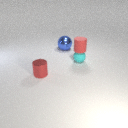
large blue metal sphere behind small cyan rubber sphere